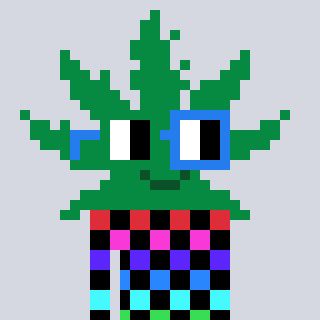
a pixel art character with square green and blue glasses, a weed-shaped head and a computerblue-colored body on a cool background